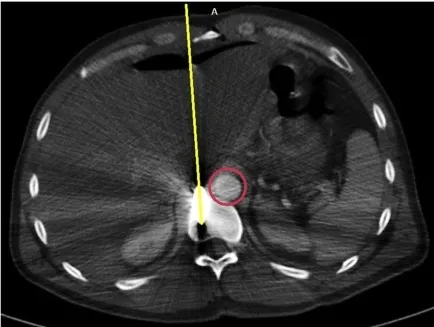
Frontal) showed the harpoon (yellow line) transfixing the 3rd hepatic segment, crossing the inter aorto-caval space (Aorta in red), and ending at the D11's vertebral body.
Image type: radiology (ct)